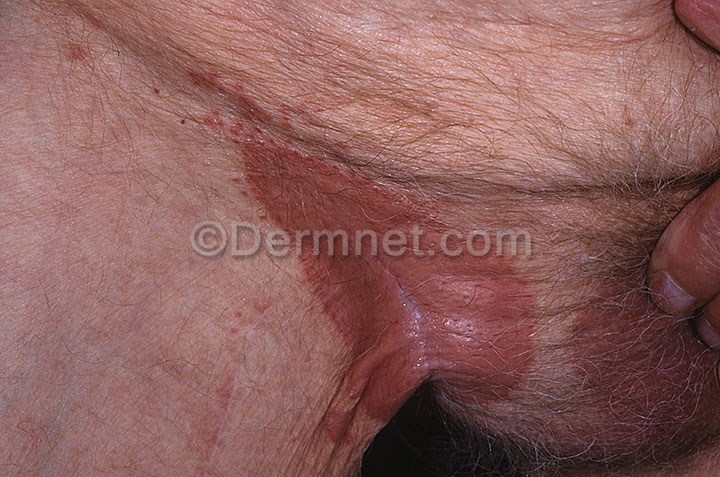
Disease: Tinea Ringworm Candidiasis and other Fungal Infections